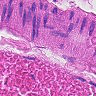
Metastatic tissue present: no